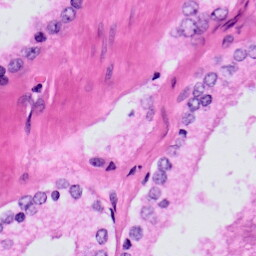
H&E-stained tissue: Prostate